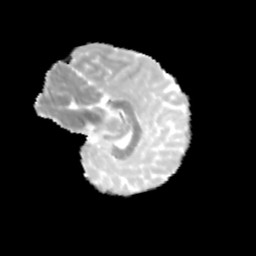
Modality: MD
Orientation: sagittal
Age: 11
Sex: female
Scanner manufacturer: siemens
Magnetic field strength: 3 T
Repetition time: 3.8 s
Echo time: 0.07 s